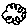
Label: cloud